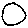
Label: circle